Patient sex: M
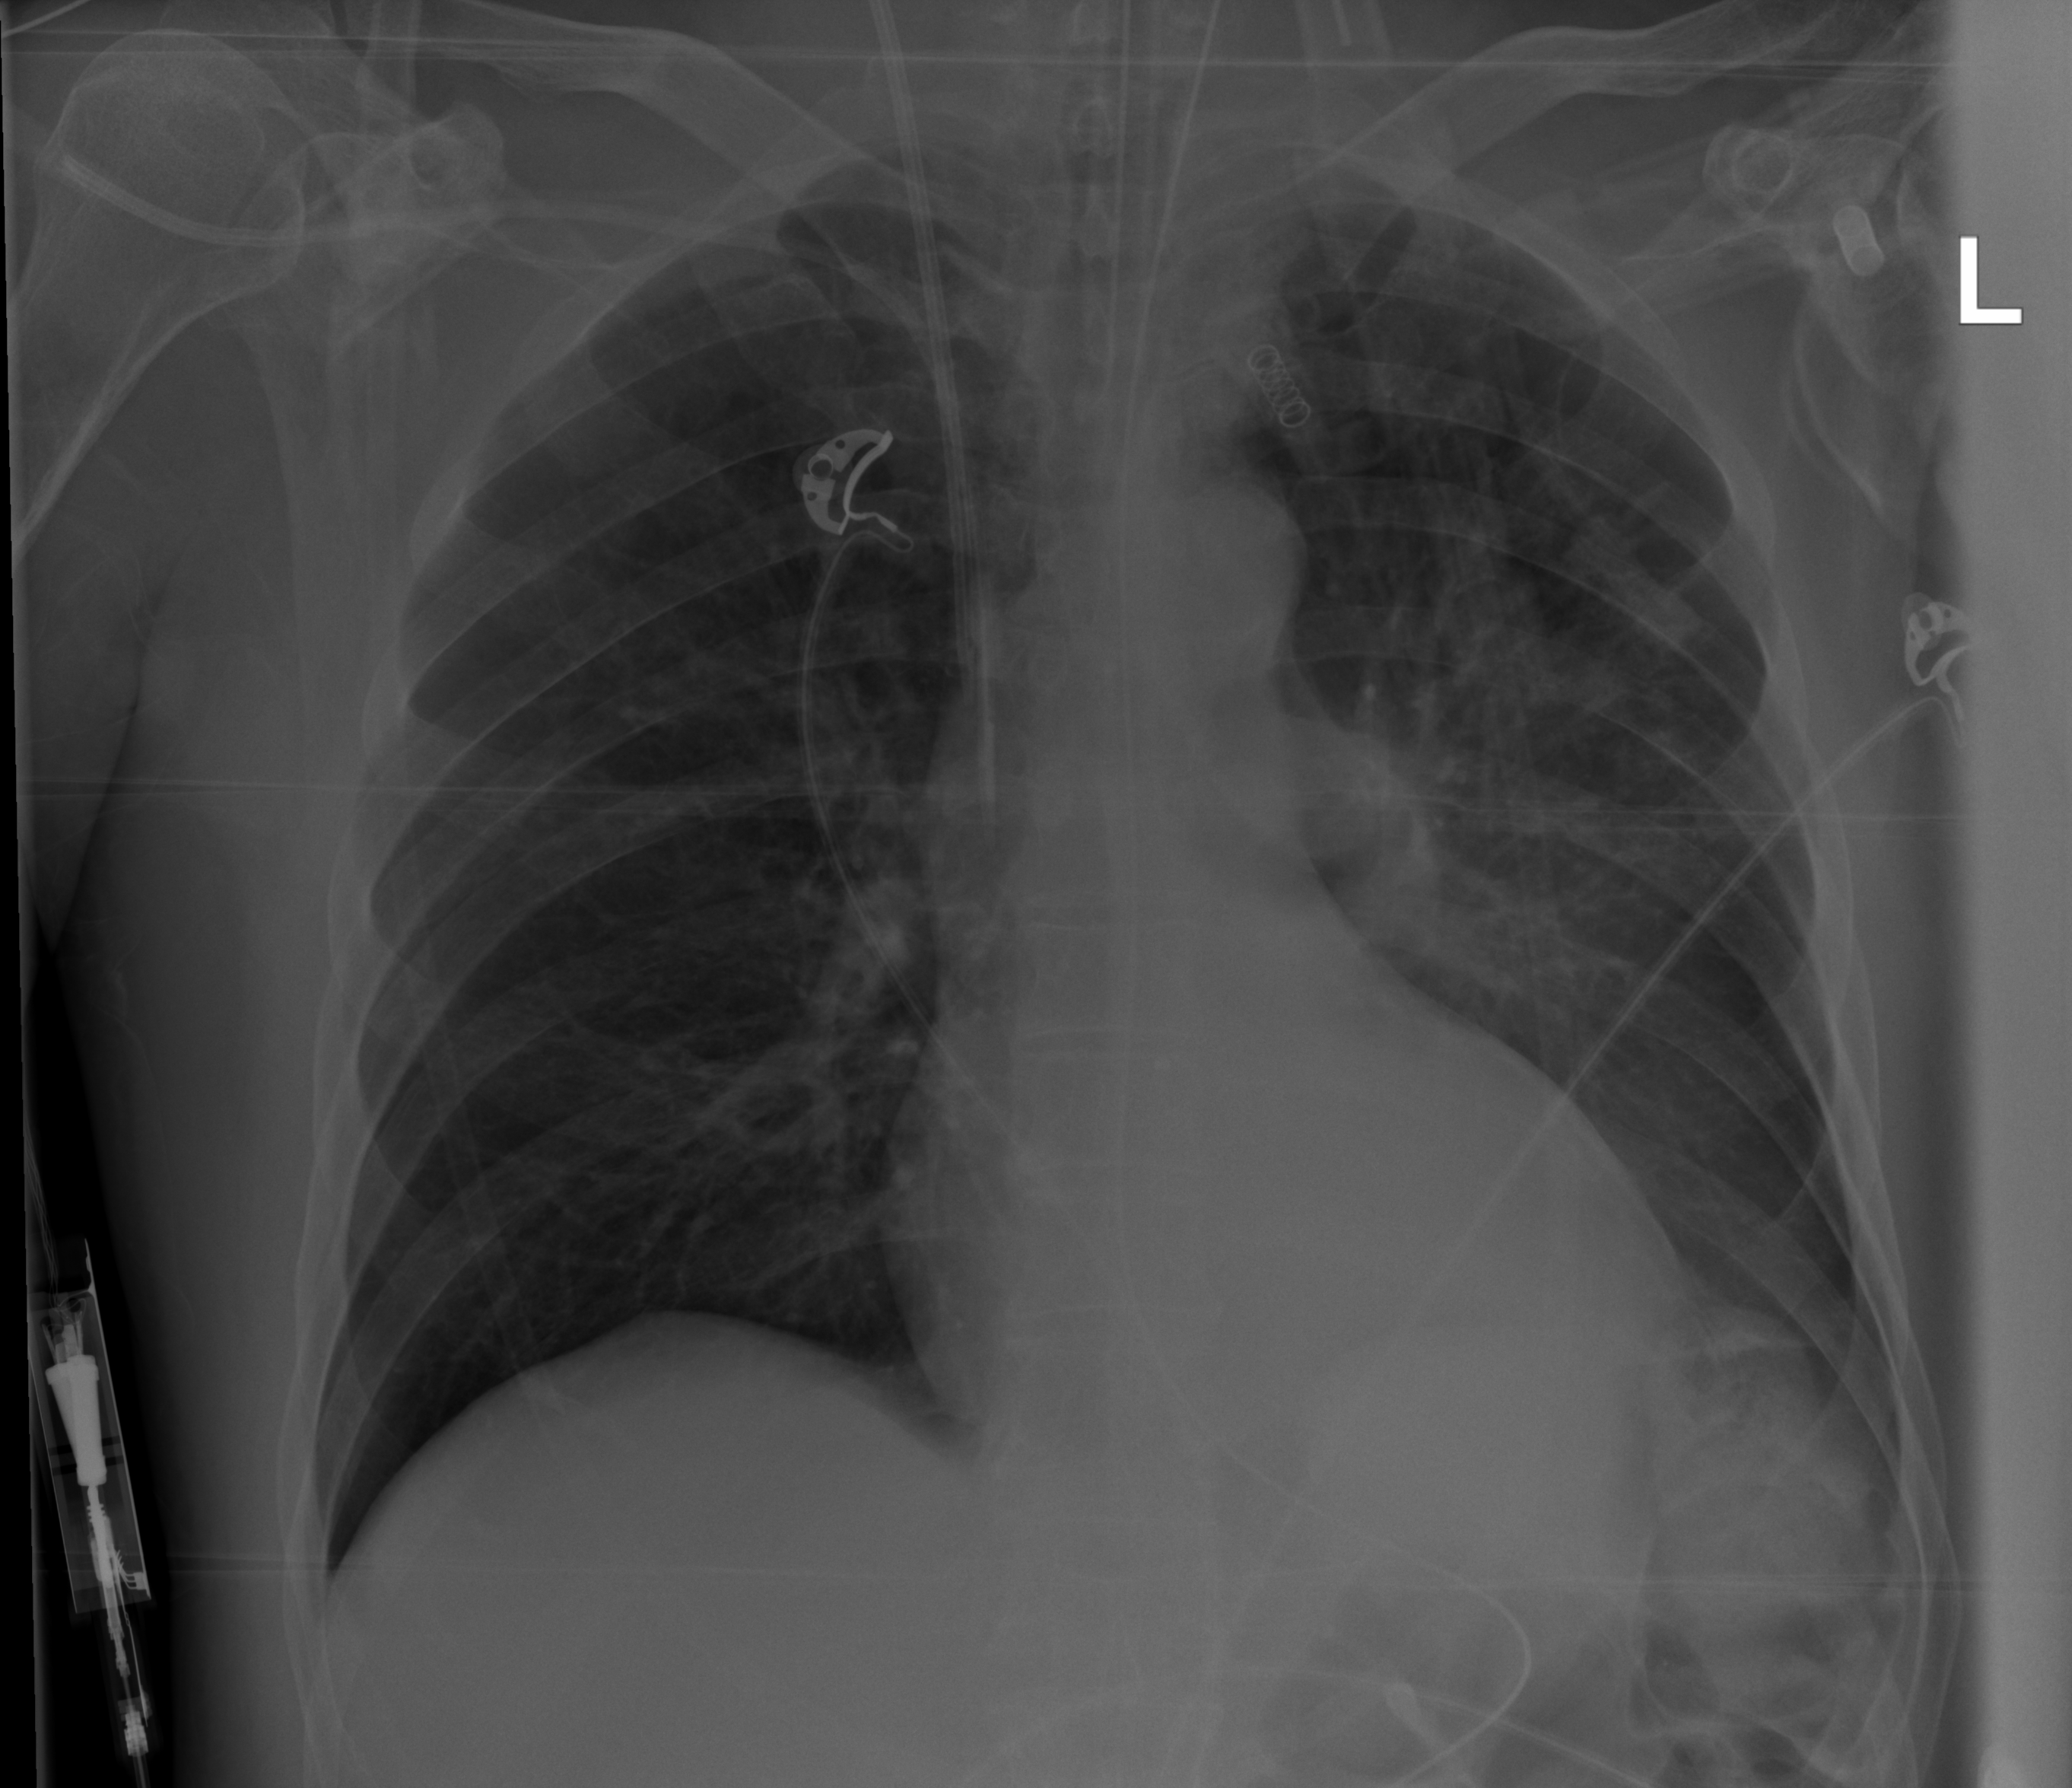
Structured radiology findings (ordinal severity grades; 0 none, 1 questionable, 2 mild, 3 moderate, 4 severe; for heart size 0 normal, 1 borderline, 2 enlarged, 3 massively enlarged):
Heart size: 0
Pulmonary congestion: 0
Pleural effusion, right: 0
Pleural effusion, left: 2
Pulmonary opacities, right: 0
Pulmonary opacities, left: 0
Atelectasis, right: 0
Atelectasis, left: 2